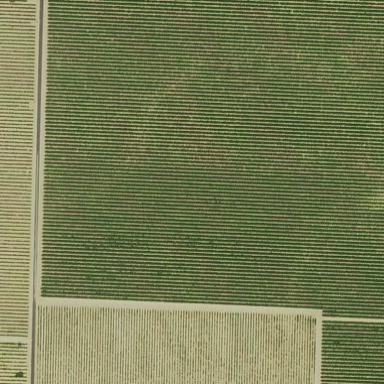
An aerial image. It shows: Vineyard.